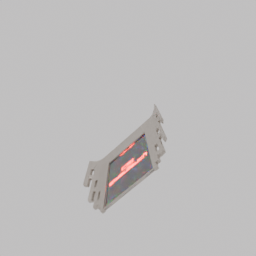
Label: nature